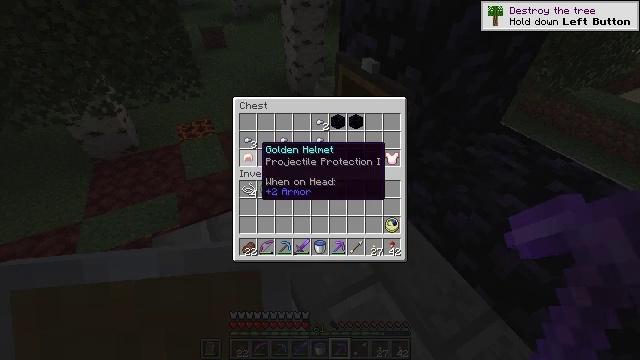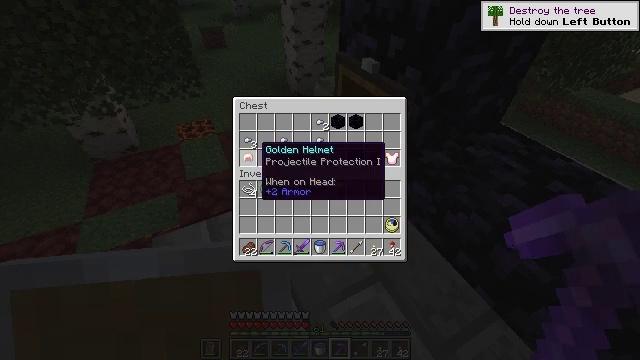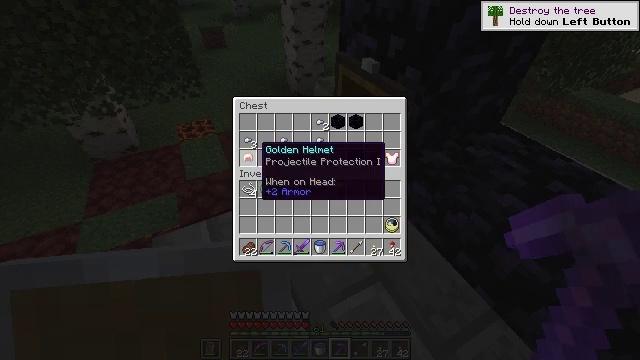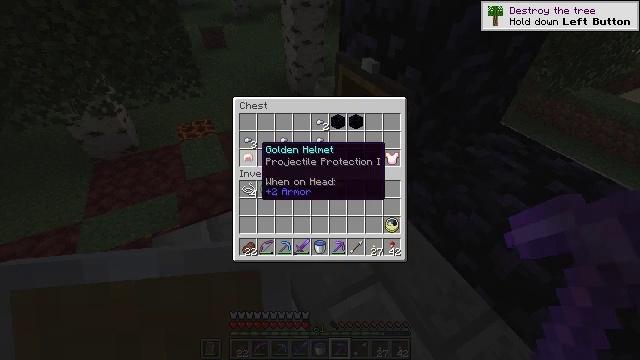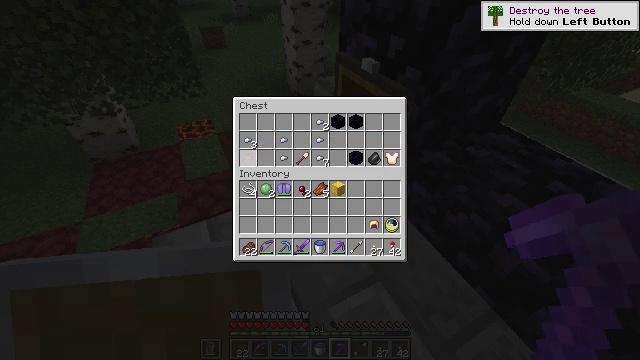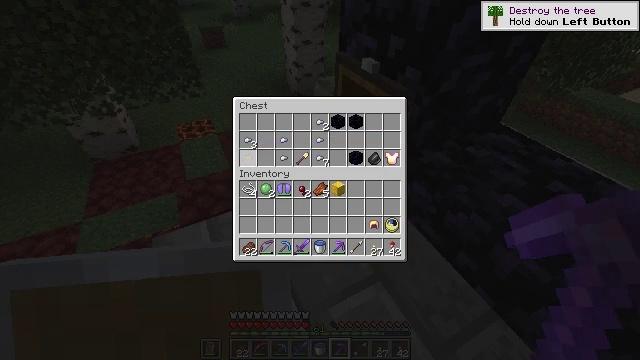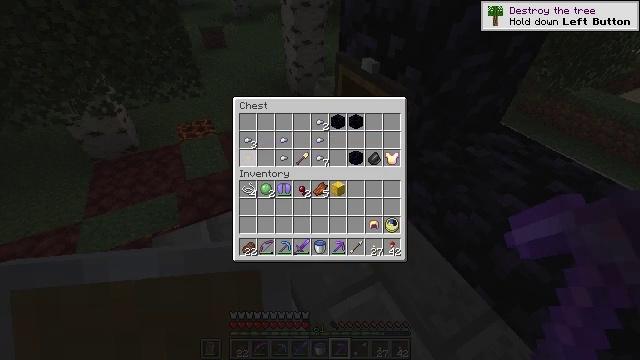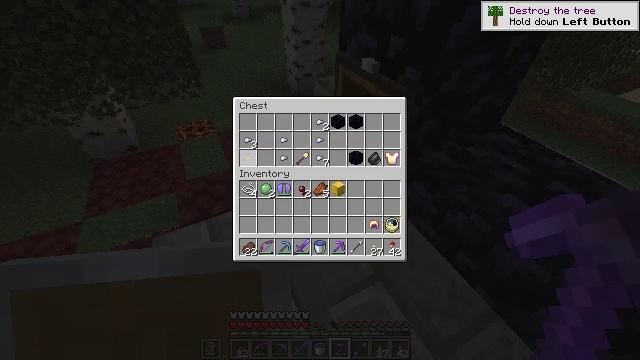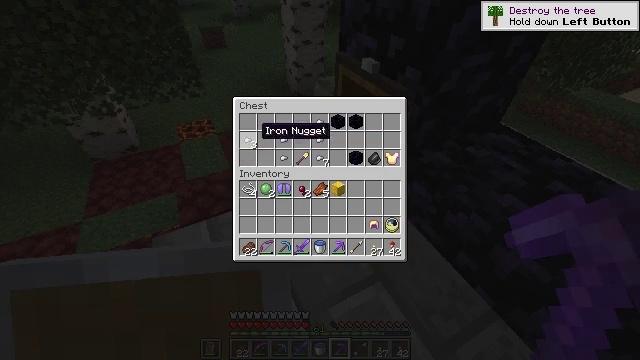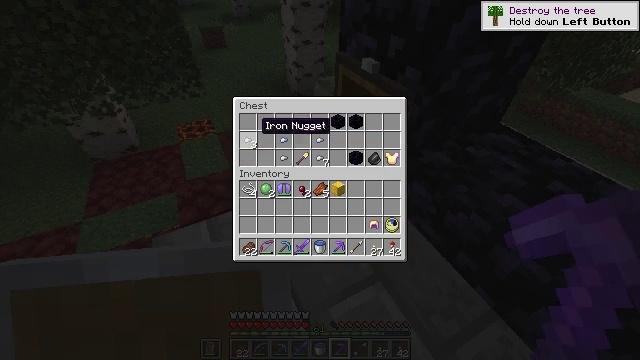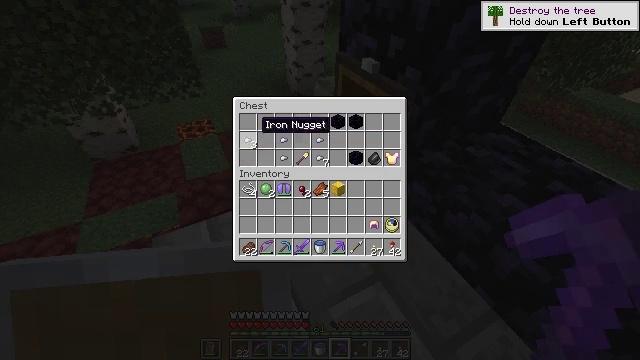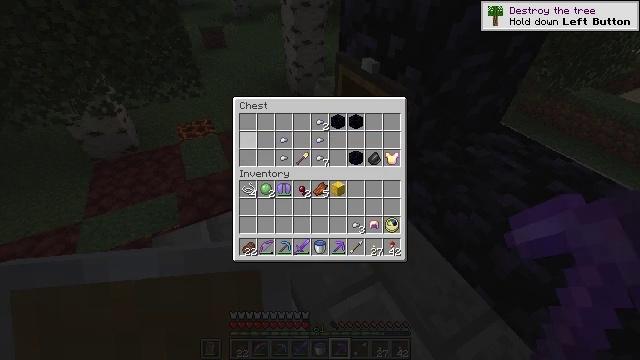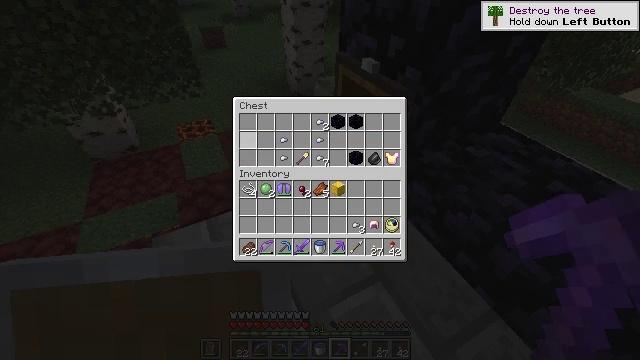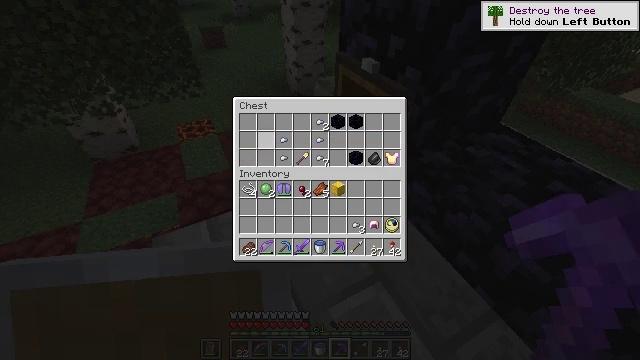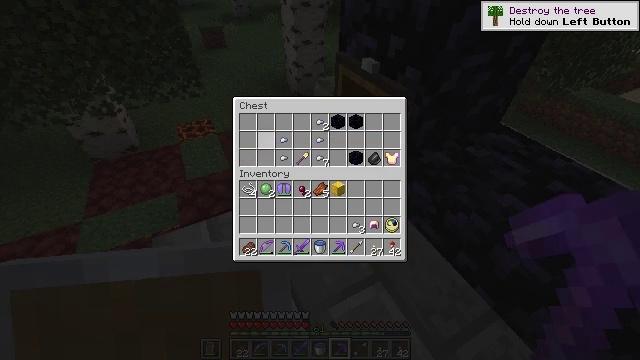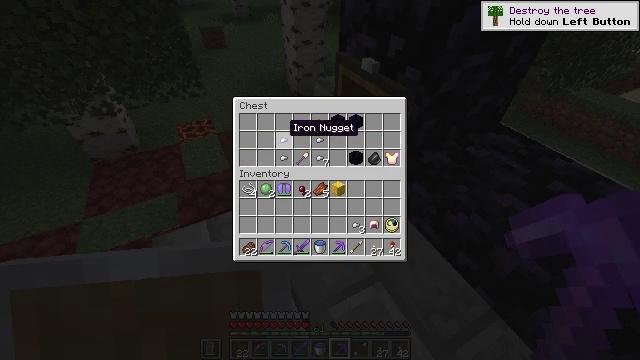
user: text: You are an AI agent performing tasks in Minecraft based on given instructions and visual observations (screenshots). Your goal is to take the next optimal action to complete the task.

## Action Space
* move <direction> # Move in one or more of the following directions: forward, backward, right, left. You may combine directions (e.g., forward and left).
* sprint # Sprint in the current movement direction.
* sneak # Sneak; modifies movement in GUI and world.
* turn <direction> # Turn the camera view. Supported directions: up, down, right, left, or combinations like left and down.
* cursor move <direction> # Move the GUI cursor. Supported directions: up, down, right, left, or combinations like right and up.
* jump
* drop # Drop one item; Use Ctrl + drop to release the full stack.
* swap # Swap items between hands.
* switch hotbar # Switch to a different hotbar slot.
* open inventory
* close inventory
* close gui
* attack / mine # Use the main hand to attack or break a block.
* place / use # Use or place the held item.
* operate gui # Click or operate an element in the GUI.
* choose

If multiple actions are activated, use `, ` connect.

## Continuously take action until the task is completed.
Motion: motion action
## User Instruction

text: Break the crying obsidian for materials.
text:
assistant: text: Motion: sneak
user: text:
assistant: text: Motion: sneak
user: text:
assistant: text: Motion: sneak
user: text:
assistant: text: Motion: sneak, use / place
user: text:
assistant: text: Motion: sneak, use / place
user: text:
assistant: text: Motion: sneak, use / place
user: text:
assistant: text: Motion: sneak, turn up
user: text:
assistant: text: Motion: sneak, turn up
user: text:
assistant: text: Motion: sneak
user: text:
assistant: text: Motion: sneak
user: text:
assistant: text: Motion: sneak, use / place
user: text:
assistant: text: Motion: sneak, use / place
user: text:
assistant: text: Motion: sneak
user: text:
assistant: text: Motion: sneak, turn right
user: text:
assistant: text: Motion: sneak, turn right
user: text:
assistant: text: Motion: sneak
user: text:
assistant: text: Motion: sneak
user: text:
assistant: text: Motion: sneak
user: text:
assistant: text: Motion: sneak
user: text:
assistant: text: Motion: sneak
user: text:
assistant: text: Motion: sneak
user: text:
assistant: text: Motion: sneak
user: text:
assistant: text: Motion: sneak
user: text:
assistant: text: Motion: sneak
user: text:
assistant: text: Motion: sneak
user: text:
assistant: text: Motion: sneak
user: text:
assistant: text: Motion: sneak
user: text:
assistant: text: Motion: sneak
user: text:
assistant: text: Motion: sneak, use / place
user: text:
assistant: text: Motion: sneak, use / place